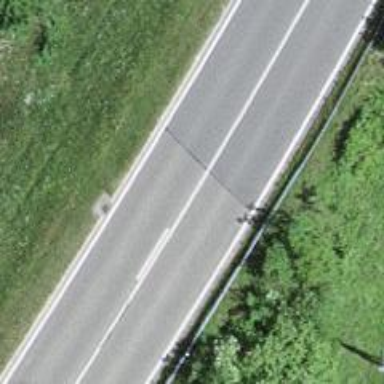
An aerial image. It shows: Secondary road with bridge.